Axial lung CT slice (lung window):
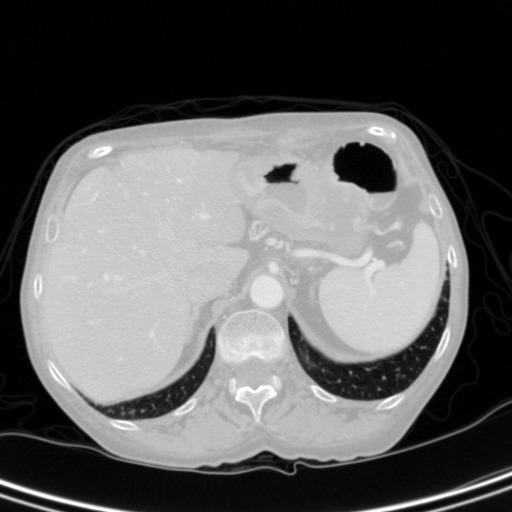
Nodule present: no